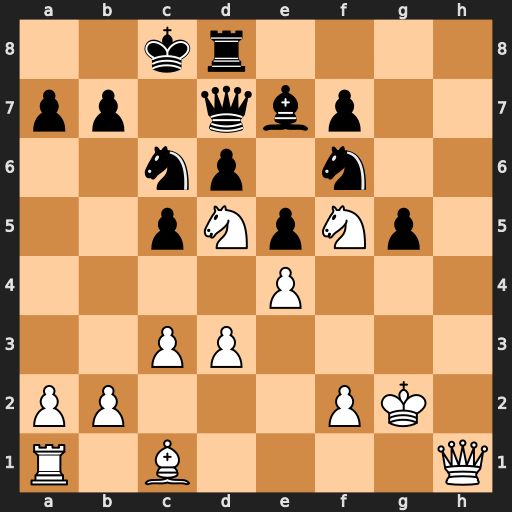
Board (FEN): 2kr4/pp1qbp2/2np1n2/2pNpNp1/4P3/2PP4/PP3PK1/R1B4Q
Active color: w
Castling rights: -
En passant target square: -
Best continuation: Nfxe7+ Nxe7 Nxf6